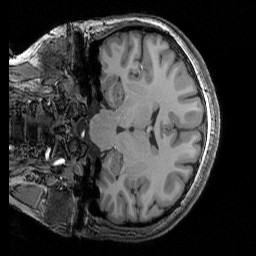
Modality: T1w
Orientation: coronal
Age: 24
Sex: female
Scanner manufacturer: siemens
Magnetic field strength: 3 T
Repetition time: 2.3 s
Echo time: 0.00344 s